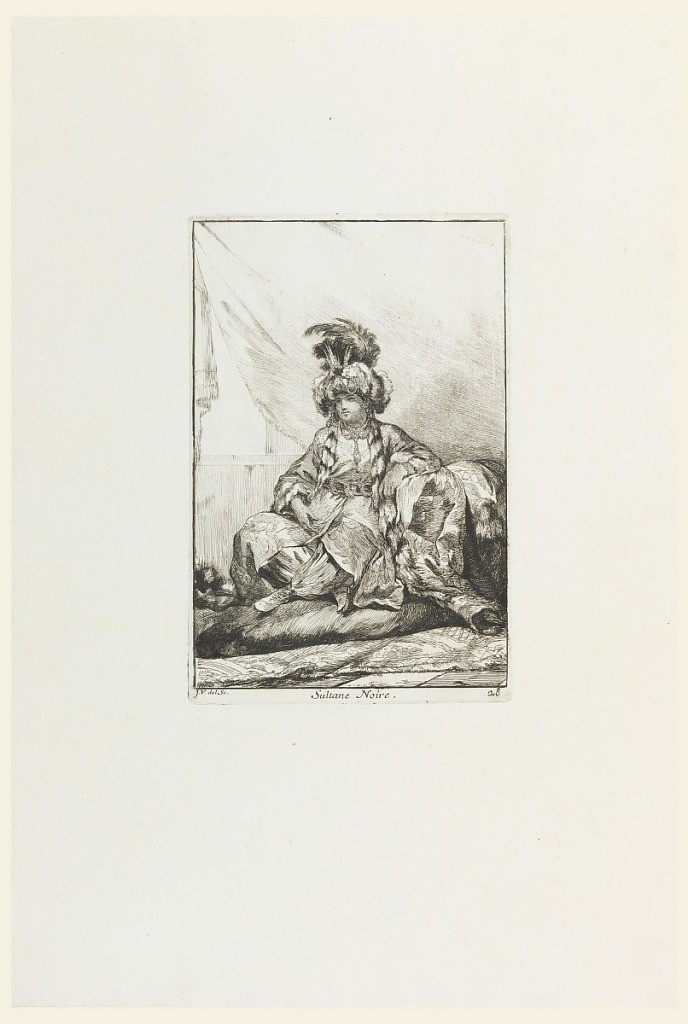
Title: Sultane Noire (The Black Sultana), plate 28 from the series Caravanne du Sultan à la Mecque (The Sultan's Caravan to Mecca)
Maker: Joseph Marie Vien, French, 1716–1809
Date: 1748
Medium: Black ink on cream laid paper
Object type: Print
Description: Dark-skinned youth dressed as Turkish Sultana sits cross-legged on mound of rugs and cushions. His cloak edged in fur and wears elaborate turban of feathers and jewels, with more jewels at neck and waist.